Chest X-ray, AP view. Patient: 52 years old, sex M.
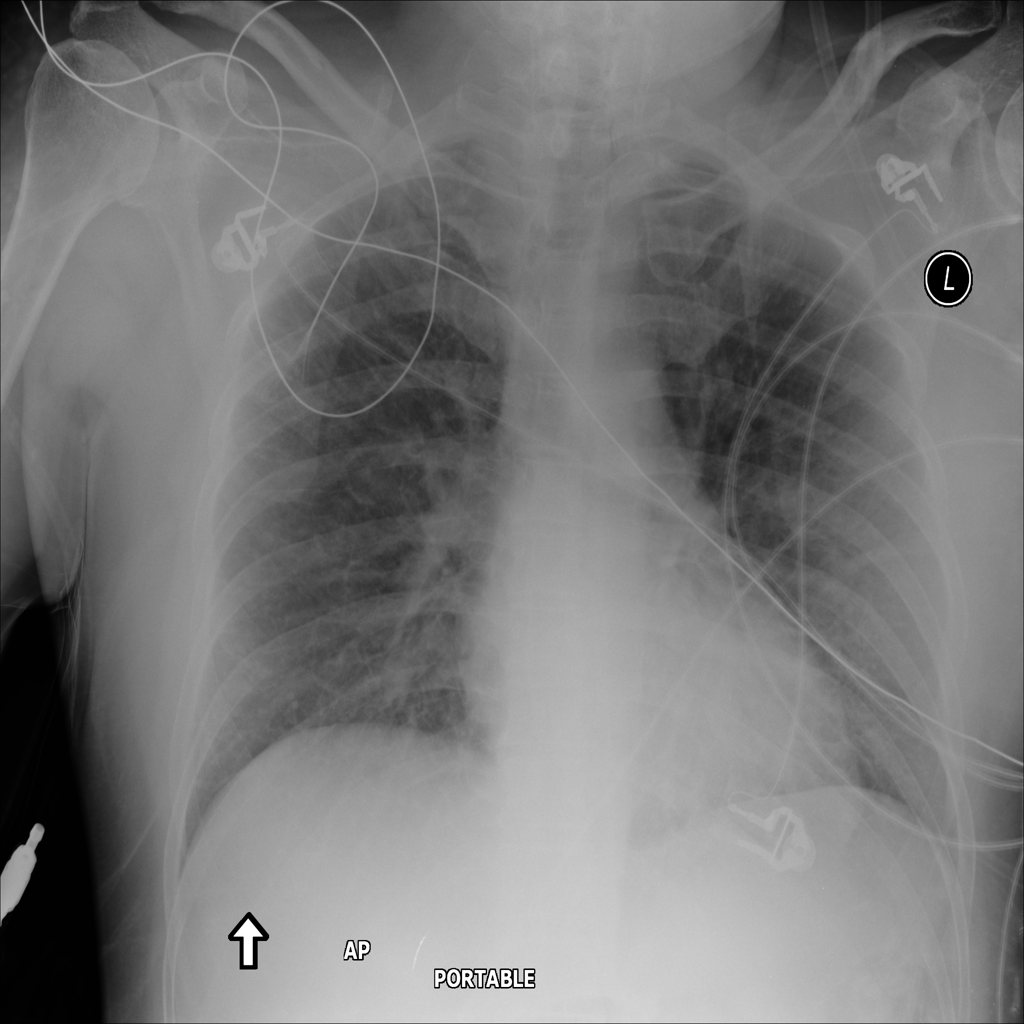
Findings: Edema